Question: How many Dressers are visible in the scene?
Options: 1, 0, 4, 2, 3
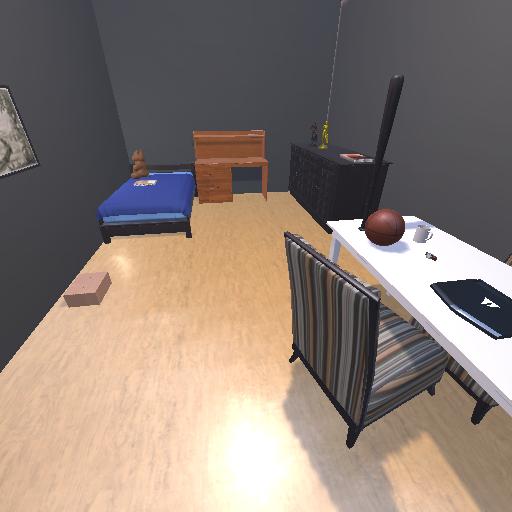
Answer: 1